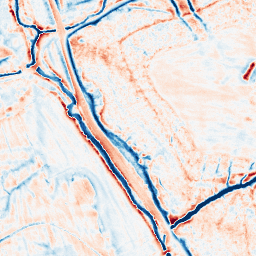
Category: edge_preserving
Decomposition family: guided
Decomposition parameters: radius: 4
eps: 0.001
Upsampling method: bicubic
Upsampling parameters: scale: 2
Upsampling scale: 2